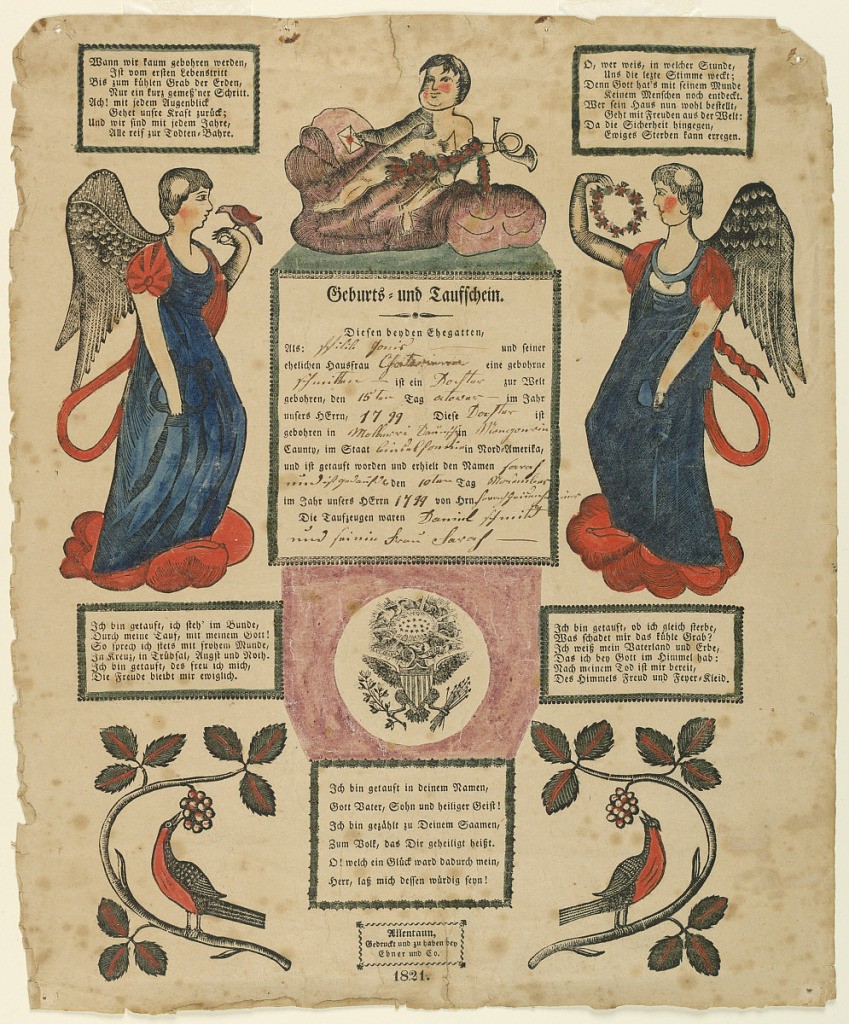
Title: Birth Certificate
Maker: Heinrich Ebner, active United States, 1783 - 1850
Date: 1821
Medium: Calligraphy in brown ink, brush and watercolor on paper
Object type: Calligraphy
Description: Printed form in German. Record of [?] Jonir [?], born 1799, filled in with ink. Five verses in horizontal rectangle, maker's name and date below. Upper left and right, angels of Type I, a putti above, eagle below, center, and lower left and right, birds in branches. Printed in black, colored by hand.